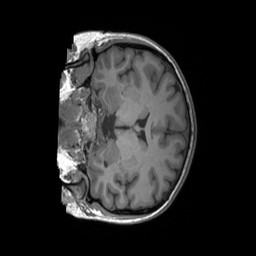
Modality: T1w
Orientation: coronal
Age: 31
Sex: female